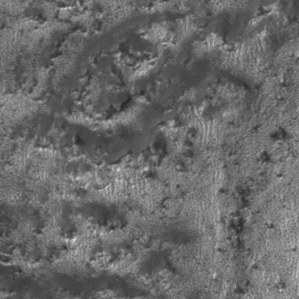
Label: frost